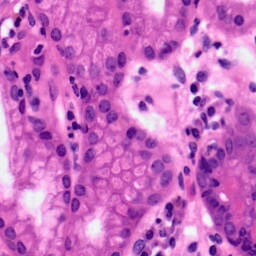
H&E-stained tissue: Pancreatic